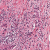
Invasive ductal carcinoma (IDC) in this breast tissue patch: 1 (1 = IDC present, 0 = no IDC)